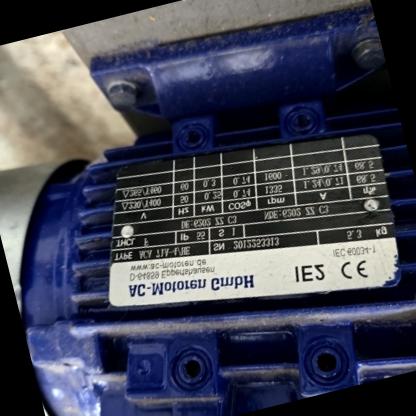
Klasa: tabliczka-znamionowa